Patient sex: M
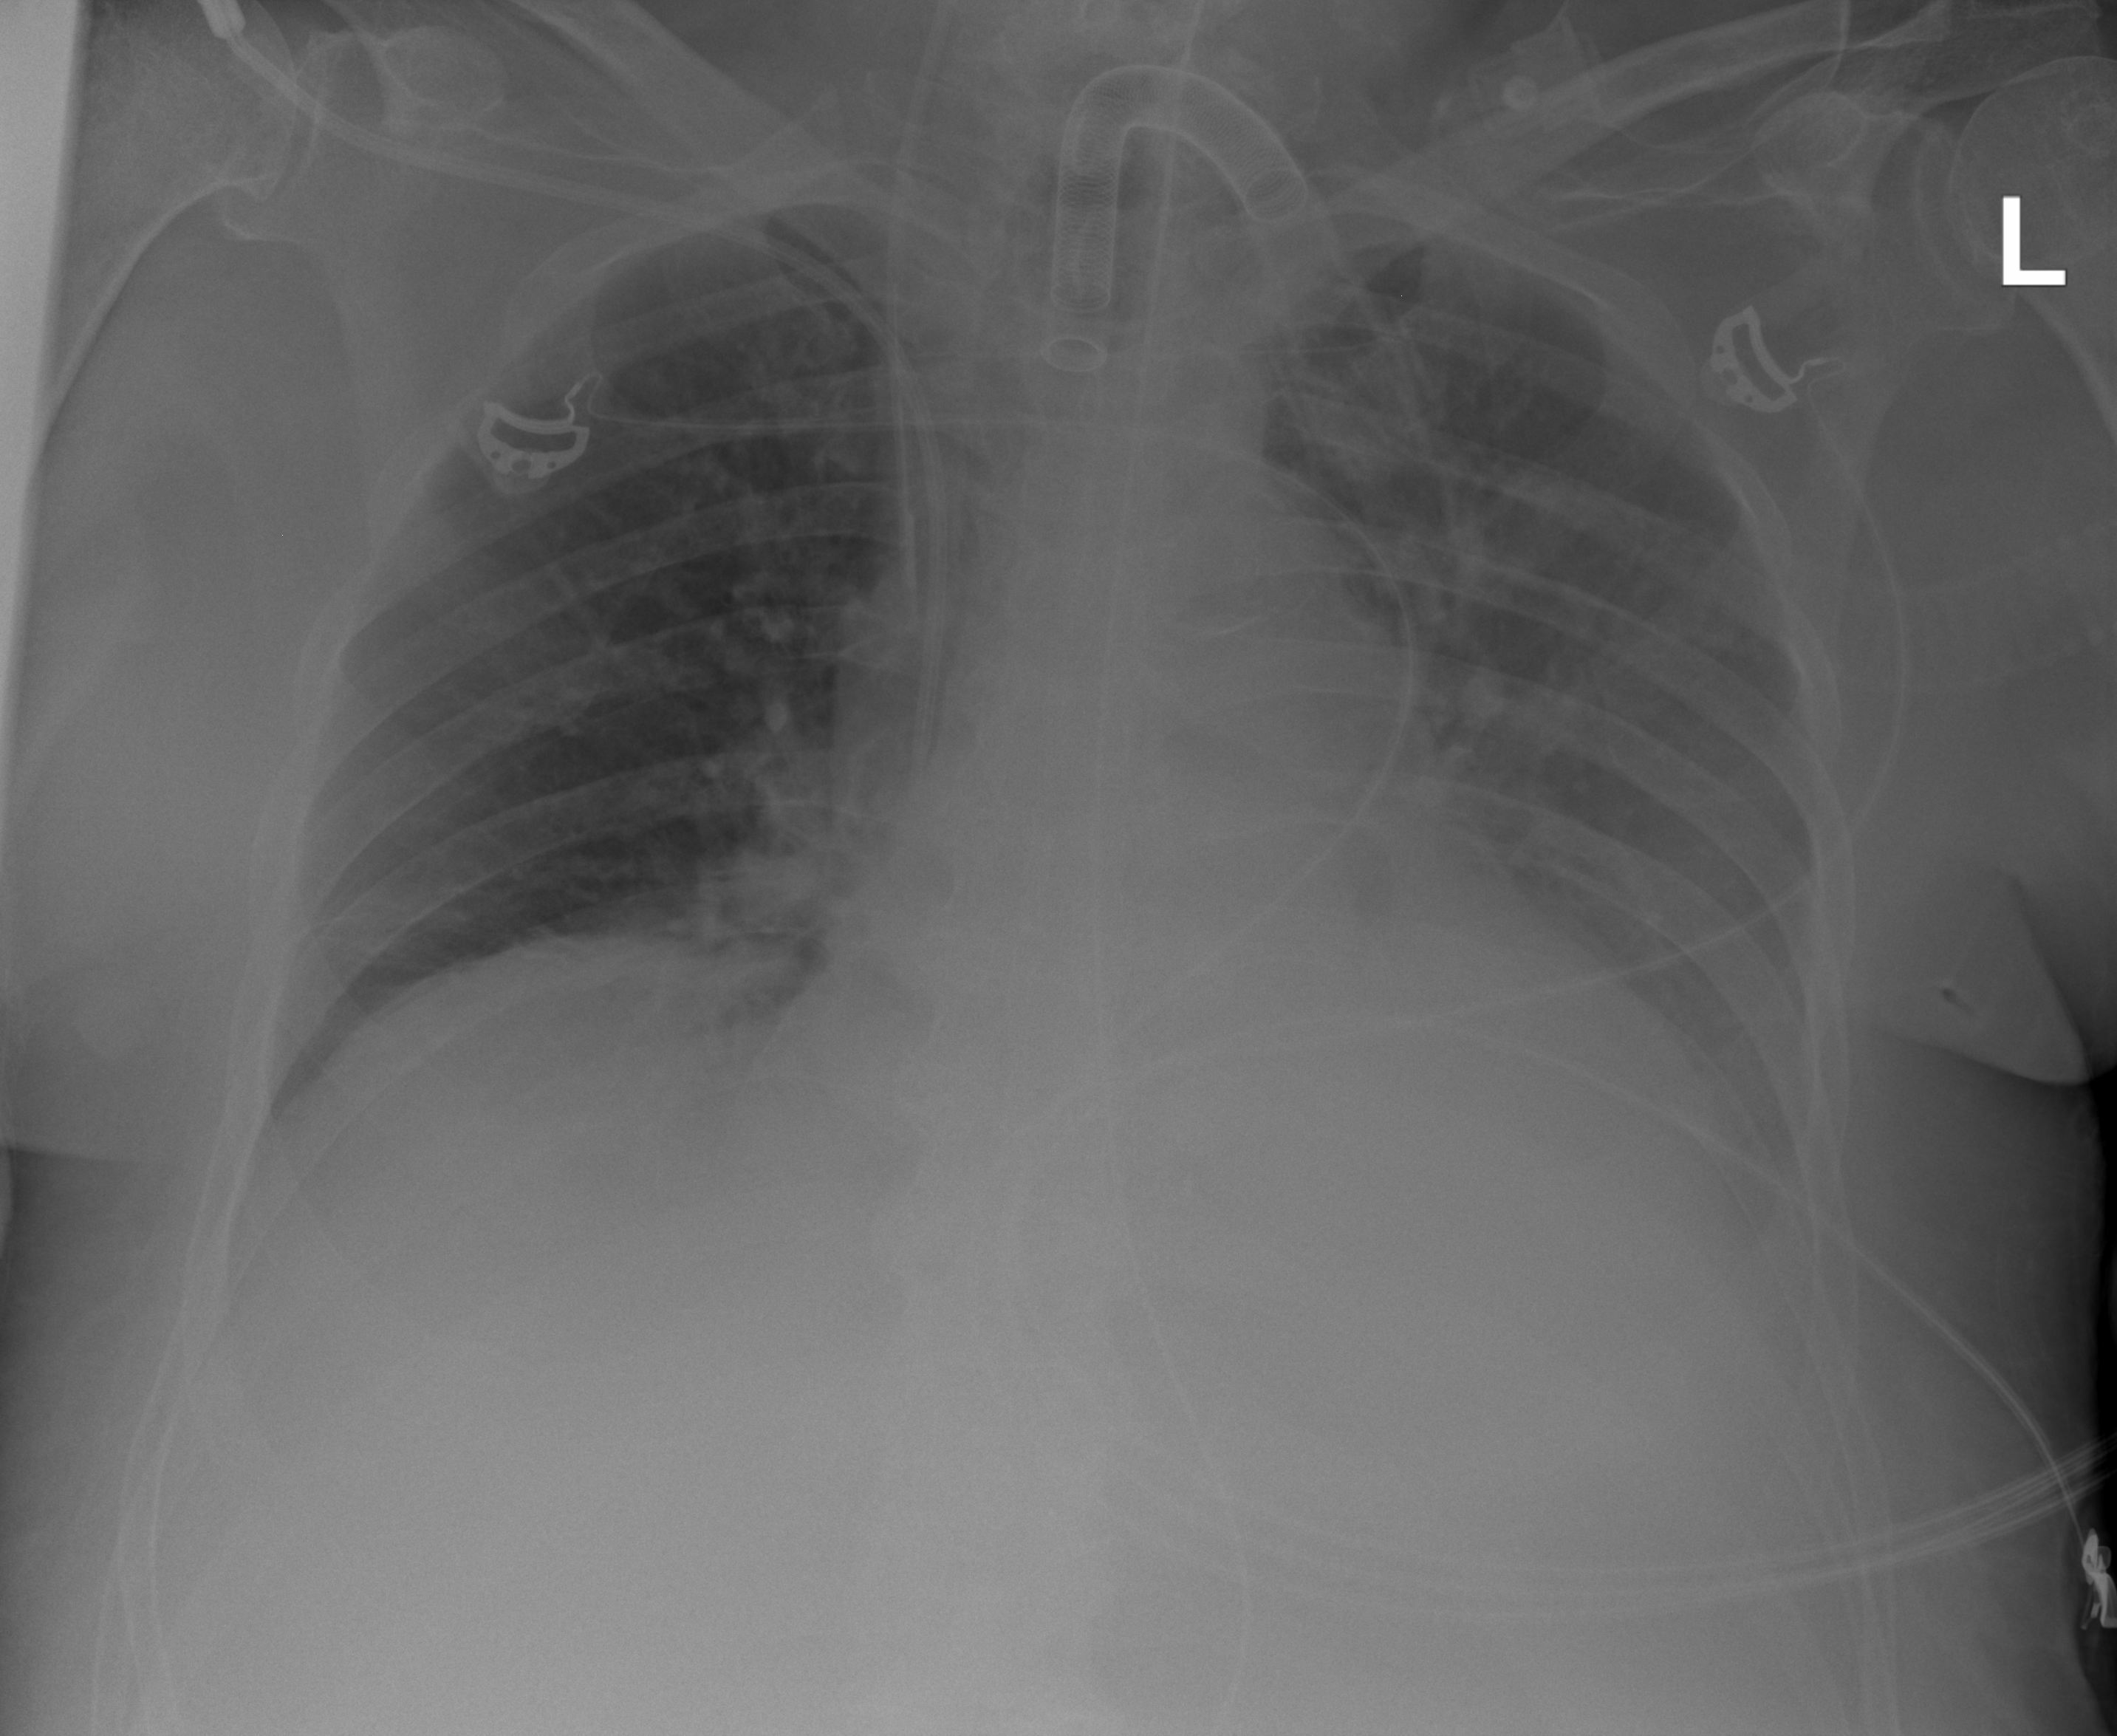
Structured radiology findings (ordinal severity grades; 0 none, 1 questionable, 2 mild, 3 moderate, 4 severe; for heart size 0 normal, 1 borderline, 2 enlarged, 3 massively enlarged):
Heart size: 1
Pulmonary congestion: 1
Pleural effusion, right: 2
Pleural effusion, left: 3
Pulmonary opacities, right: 0
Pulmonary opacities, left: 0
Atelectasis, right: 2
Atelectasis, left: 2